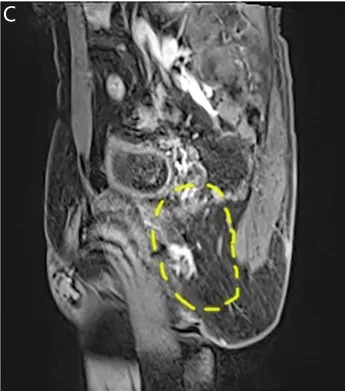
Pre-operative pelvic MRI. (C) One year after final surgery, enhanced pelvic MRI showed no signs of recurrence (the yellow dotted circle indicated the location of the previous mass).
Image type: radiology (mri)